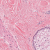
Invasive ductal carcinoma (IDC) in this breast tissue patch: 0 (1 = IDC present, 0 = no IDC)